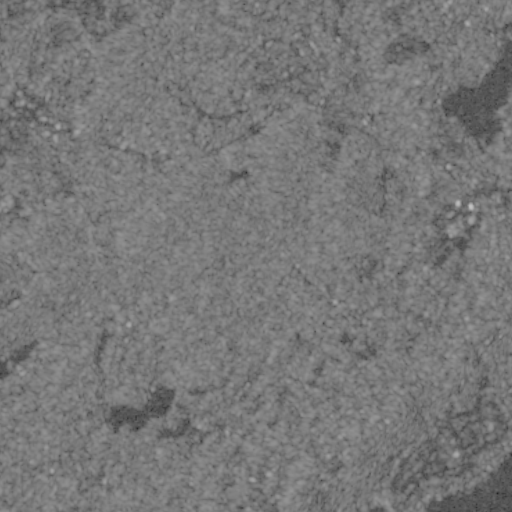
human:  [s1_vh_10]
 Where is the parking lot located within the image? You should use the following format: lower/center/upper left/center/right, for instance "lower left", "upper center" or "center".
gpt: The parking lot is located in the lower right of the image.
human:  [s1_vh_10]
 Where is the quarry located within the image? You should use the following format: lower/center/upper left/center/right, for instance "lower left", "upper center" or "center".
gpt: The quarry is located in the upper right of the image.
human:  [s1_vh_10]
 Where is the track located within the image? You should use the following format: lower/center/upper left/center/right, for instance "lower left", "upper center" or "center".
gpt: The track is located in the center right of the image.
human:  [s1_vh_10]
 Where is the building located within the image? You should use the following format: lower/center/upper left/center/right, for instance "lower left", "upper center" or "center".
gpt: The building is located in the center right of the image.
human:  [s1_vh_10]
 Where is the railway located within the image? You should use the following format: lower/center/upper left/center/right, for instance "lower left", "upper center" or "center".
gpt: The railway is located in the upper right of the image.
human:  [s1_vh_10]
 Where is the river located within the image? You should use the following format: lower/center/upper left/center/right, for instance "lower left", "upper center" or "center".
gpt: The river is located in the left of the image.
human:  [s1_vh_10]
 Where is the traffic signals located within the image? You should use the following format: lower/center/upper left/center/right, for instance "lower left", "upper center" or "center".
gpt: The traffic signals is located in the center right of the image.
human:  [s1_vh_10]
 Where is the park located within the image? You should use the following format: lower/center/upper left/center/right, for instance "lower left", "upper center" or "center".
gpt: There is no park in the image.

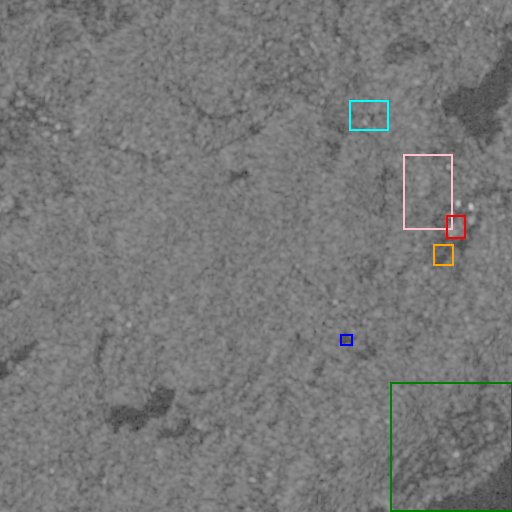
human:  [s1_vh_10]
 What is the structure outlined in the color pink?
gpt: The structure outlined in pink is a crop field.
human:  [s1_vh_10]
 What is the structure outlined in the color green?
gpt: The structure outlined in green is a park.
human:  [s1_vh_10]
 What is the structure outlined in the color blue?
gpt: The structure outlined in blue is a parking lot.
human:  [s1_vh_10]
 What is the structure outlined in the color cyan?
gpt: The structure outlined in cyan is a quarry.
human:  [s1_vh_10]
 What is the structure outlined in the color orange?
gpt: The structure outlined in orange is a track.
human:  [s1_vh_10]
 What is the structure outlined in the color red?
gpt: The structure outlined in red is a building.
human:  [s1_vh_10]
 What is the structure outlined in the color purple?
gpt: There is no purple outline.